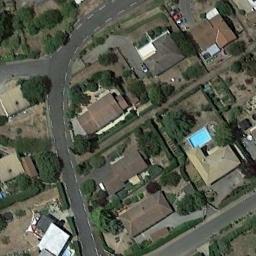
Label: medium_residential